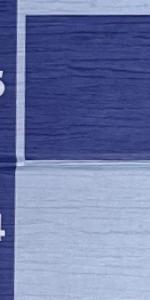
Label: Empty